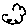
Label: cloud